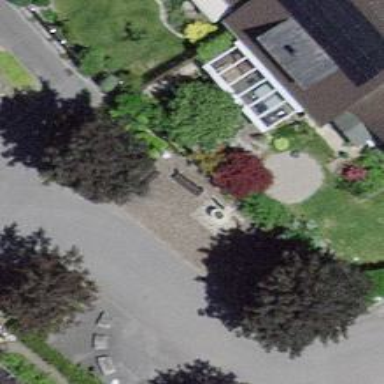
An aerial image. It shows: Beautiful fountain.